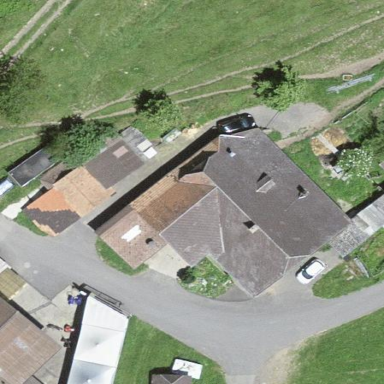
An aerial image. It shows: Farm building.